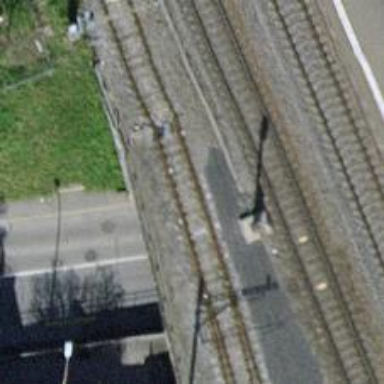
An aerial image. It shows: Single-track railway bridge with contact lines for electrification.